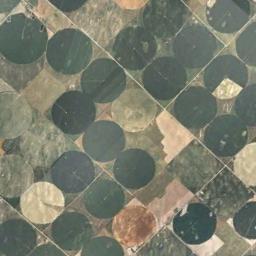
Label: circular_farmland